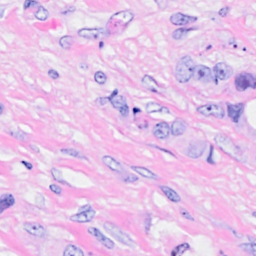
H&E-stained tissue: Breast